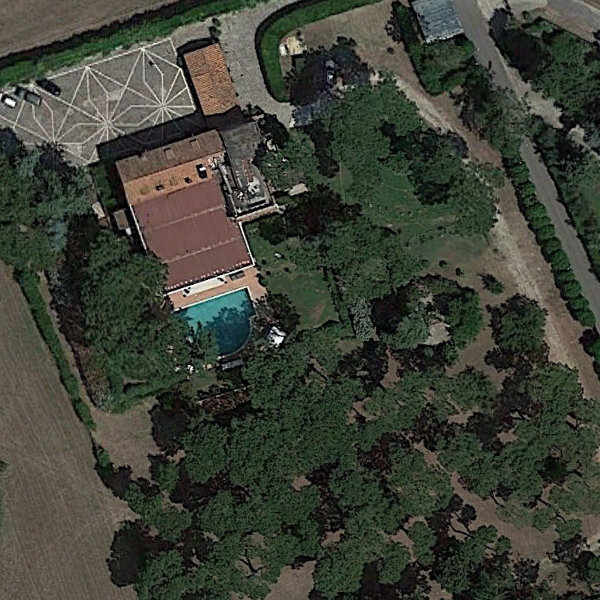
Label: SparseResidential